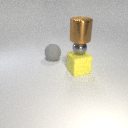
large brown metal cylinder above large yellow rubber cube